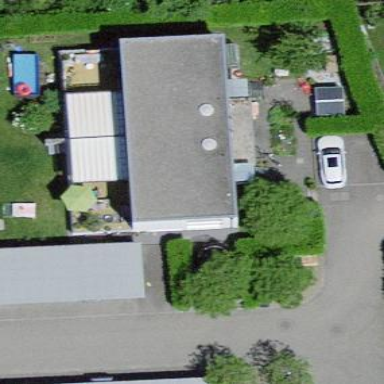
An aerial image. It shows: Terrace building with flat roof.